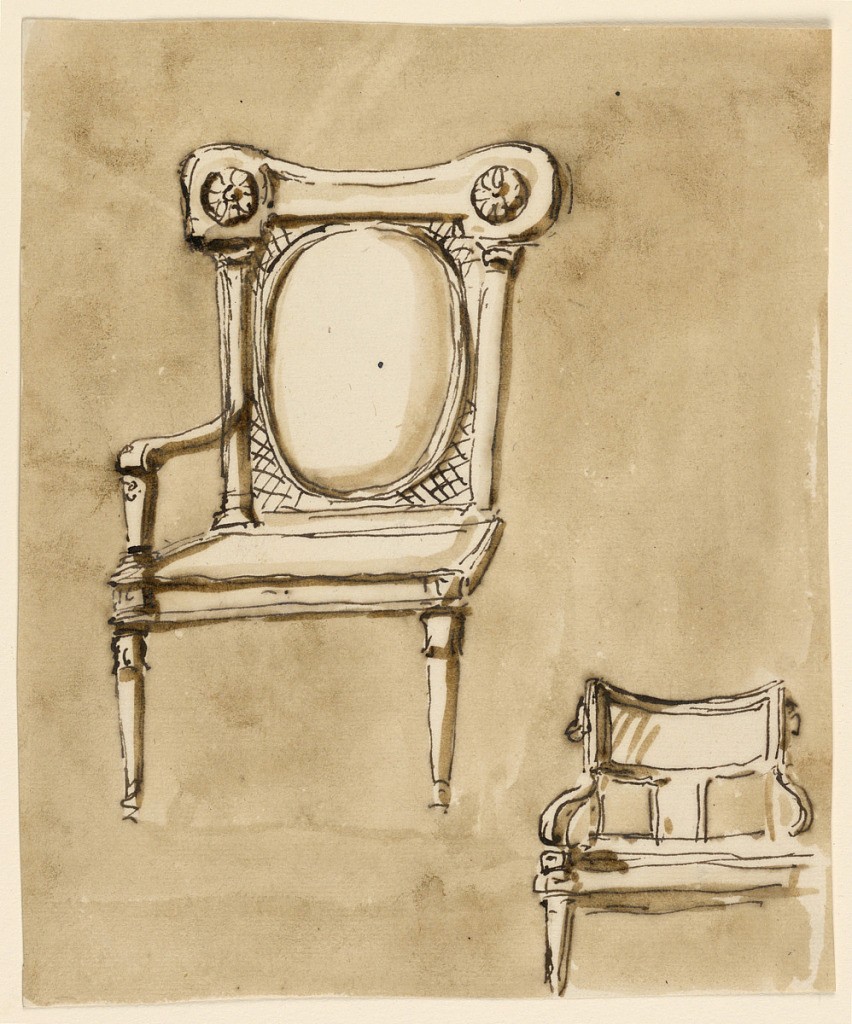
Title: Chairs
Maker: Giuseppe Barberi, Italian, 1746–1809
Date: ca. 1785–1790
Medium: Pen and brown ink, brush and brown wash
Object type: Drawing
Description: At left is an armchair, seen from the left corner; the left arm is omitted, so are the back legs. The back is an upholstered big oval framed laterally by columns, supporting a kind of curved entablature. The space between the upholstering and the frame is filled by straw plaiting. Below, at right, is the sketch of a chair, seen from the front. The upper part of the back is a curved rectangle, supported in the center by a board and outside by bars. The arms are springing from the lower corners. Only the left front leg is drawn. Usual background.